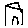
Label: house